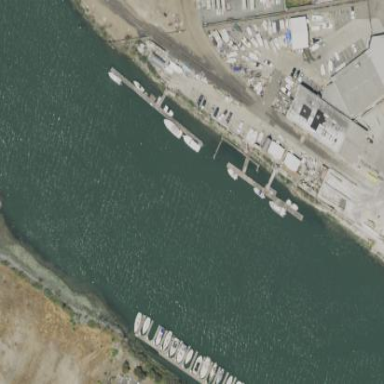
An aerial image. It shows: Boat shop.